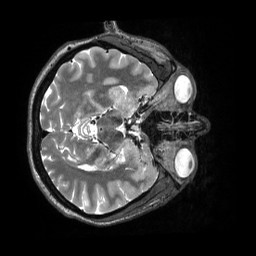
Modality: T2w
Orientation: axial
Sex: female
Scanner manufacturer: siemens
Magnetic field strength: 3 T
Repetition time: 3.2 s
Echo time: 0.563 s